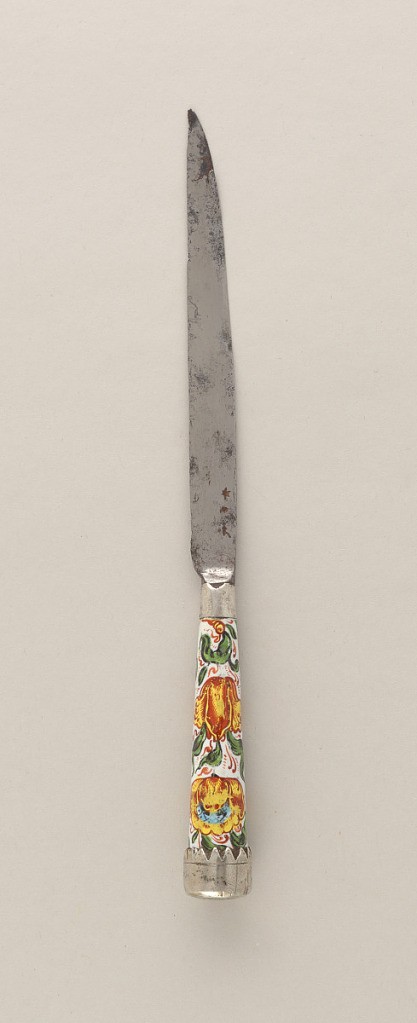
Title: Knife
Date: ca. 1670
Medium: steel, enamel, silver
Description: Blade, straight sided, upper edge tapering towards the point. Handle white enamel with multi-colored floral pattern in yellow, red and blue. Silver mounts on top of handle.